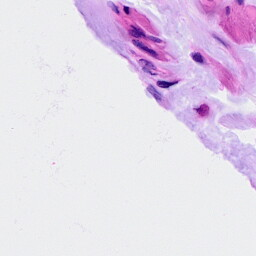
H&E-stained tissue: Ovarian